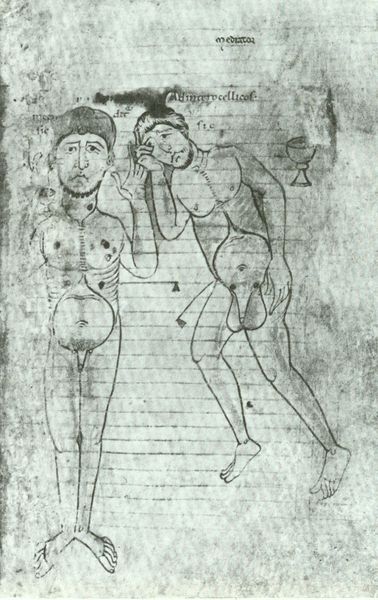
Titel: Medizinisches Traktat
Institution: London, British Library
Schlagwörter: hand, kopf, körper, mann, nackt, menschen, brust, frau, köpfe, männer, zeichnung, bart, bärte, gesichter, anatomie, arm, arme, mensch, hände, haare, kelch, beine, füße, linien, figuren, bauch, brustwarzen, geschlecht, penis, kontur, rippen, schwarzweiss, text, puppen, leib, heilige, zeilen, umrisslinien, glieder, hoden, bäuche, glied, buchmalerei, penisse, hodensack, esoterik, n, heilkunde